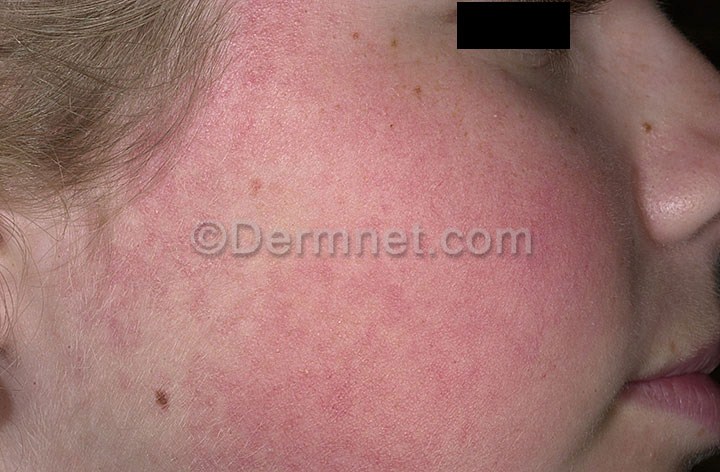
Disease: Atopic Dermatitis Photos